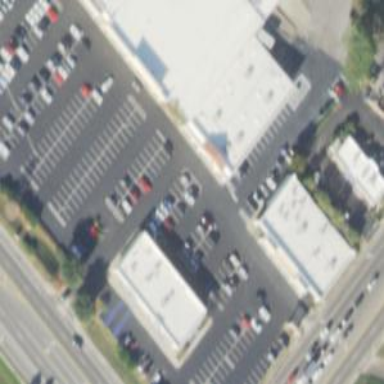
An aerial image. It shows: Parking space.